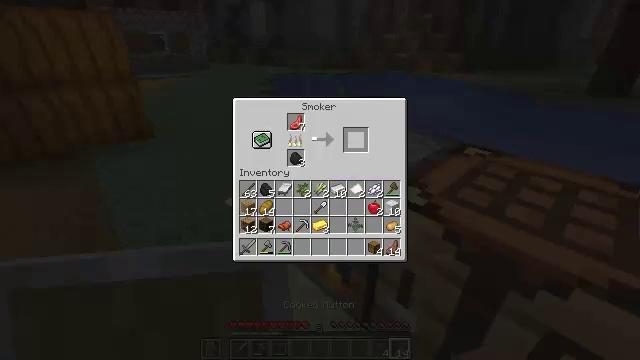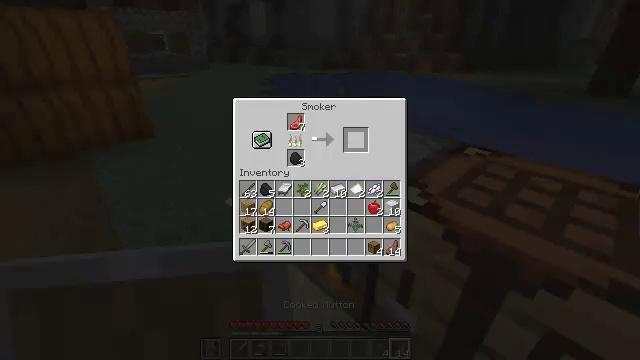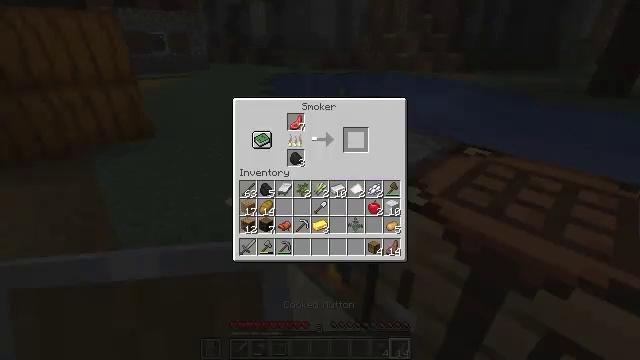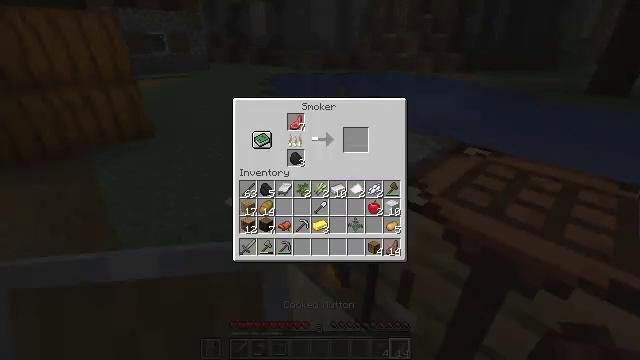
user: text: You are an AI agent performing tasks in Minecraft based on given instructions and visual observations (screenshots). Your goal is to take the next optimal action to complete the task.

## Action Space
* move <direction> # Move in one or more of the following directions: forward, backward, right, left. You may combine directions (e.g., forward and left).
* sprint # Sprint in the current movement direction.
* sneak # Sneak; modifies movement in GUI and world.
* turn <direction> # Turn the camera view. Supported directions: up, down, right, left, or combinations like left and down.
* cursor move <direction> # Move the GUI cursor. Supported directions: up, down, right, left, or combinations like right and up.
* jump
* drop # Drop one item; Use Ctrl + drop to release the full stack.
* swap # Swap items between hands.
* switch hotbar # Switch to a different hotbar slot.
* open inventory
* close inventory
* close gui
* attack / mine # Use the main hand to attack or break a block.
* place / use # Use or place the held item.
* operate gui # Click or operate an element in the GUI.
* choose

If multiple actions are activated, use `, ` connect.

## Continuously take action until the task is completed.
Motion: motion action
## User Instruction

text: Craft cooked mutton using raw mutton and a heat source.
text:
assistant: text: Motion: sneak
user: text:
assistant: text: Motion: no_op
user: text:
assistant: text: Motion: cursor move down
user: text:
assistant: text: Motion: no_op